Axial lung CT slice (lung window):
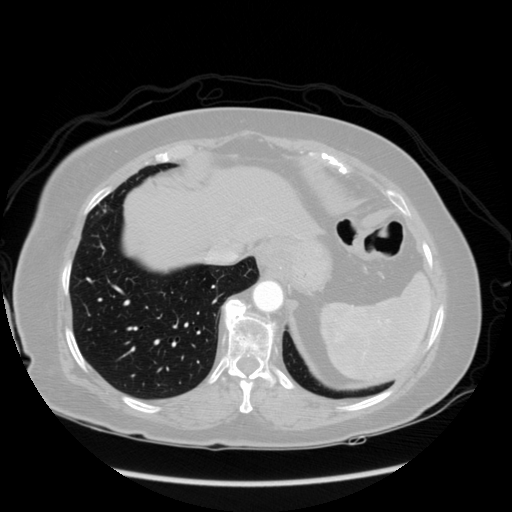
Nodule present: no